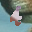
Label: 4